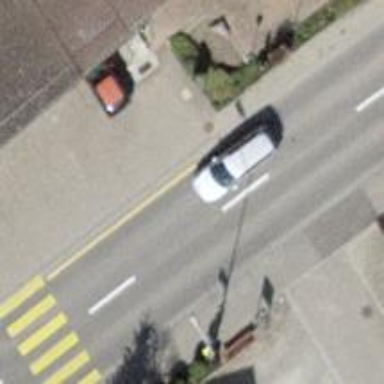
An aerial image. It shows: Public transport stop position.